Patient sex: M
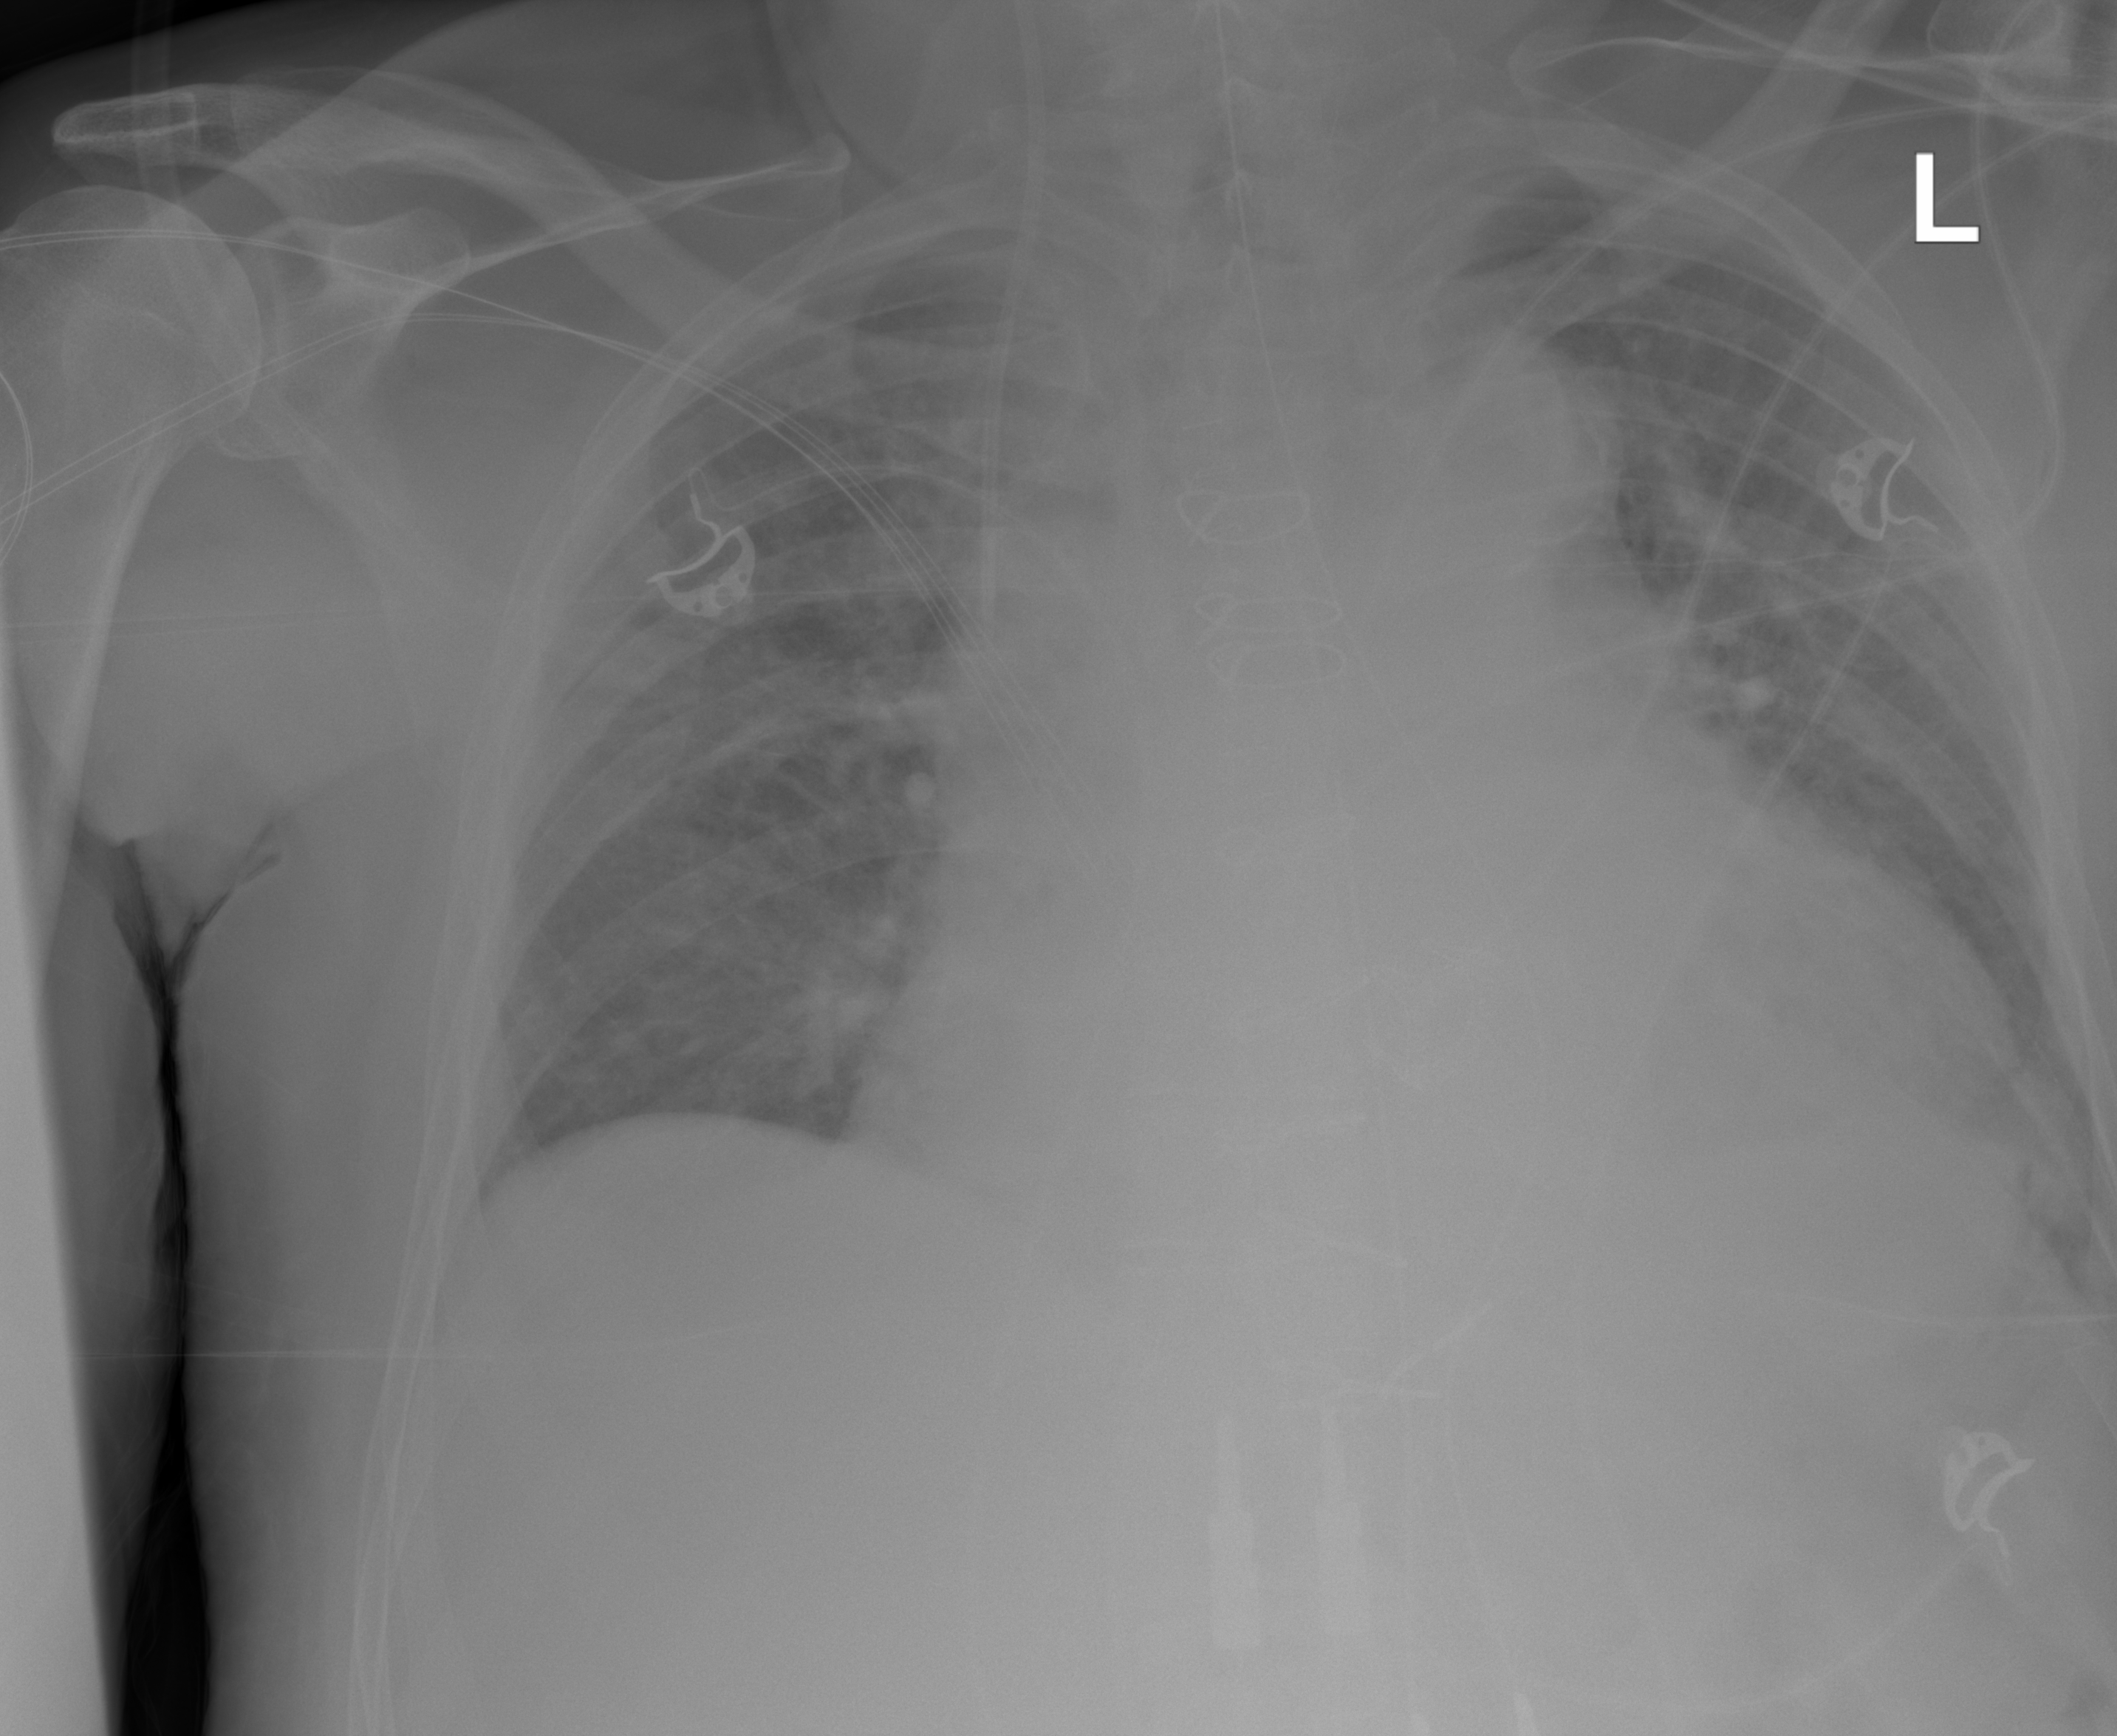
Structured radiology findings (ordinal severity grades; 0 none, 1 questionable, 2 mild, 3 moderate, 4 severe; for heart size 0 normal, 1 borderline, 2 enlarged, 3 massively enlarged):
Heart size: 3
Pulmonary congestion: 2
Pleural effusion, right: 0
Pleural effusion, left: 2
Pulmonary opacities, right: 2
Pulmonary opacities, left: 2
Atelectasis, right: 2
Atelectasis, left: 2